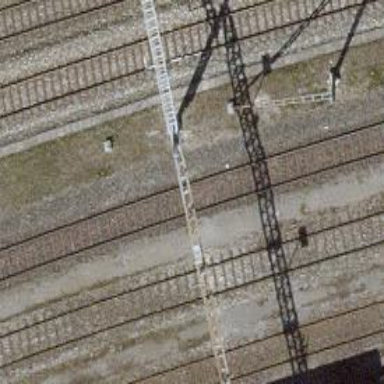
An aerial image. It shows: Railway yard with electrified contact lines.